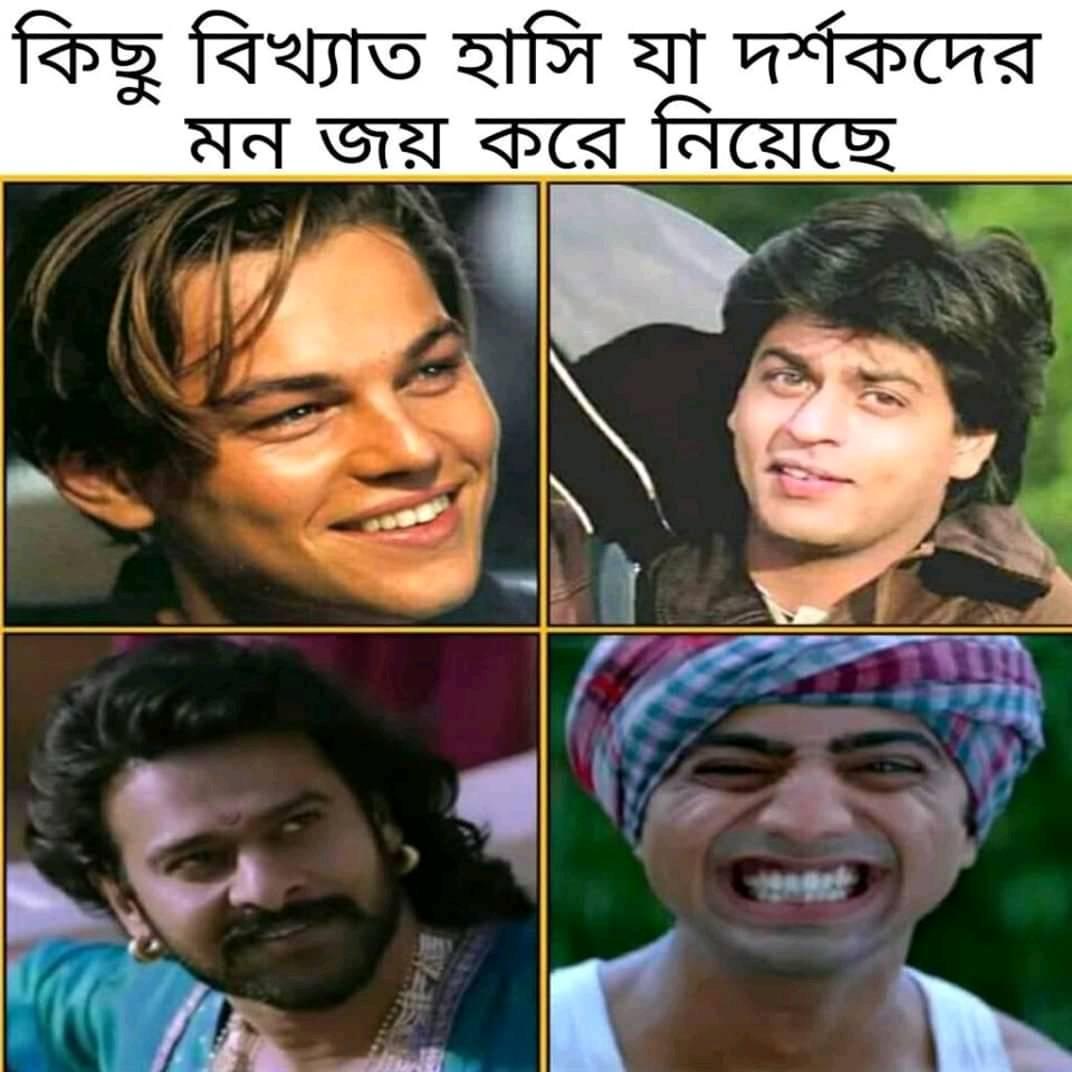
Caption: কিছু বিখ্যাত হাসি যা দর্শকদের মন জয় করে নিয়েছে
Label: non-hate